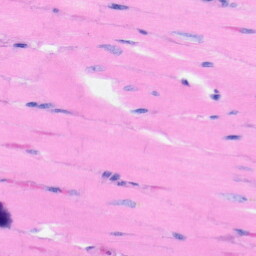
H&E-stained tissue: Heart